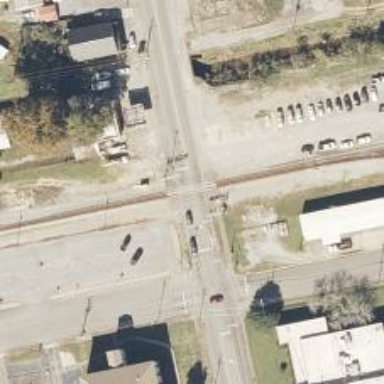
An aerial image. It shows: Level crossing with lights at railway intersection.